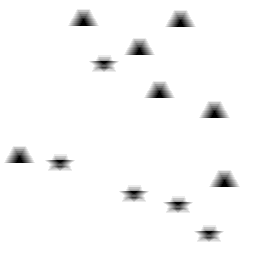
Squares: 0
Triangles: 7
Stars: 5
Total shapes: 12